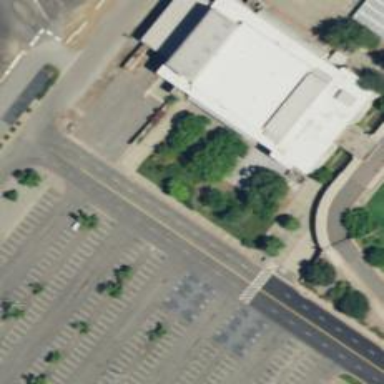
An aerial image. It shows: Conference center building.